Interaction volume radius: 10 \u00c5
Interaction volume height: 35 \u00c5
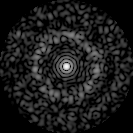
Disorder parameter: 0.8632